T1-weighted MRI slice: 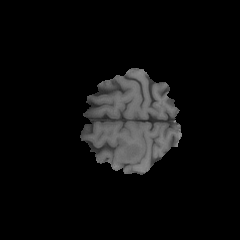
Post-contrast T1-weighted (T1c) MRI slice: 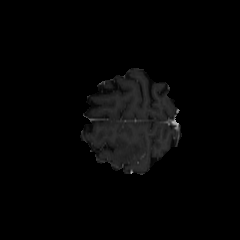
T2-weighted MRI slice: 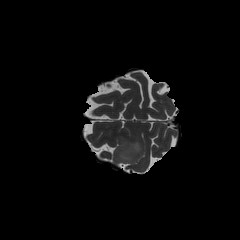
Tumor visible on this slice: yes